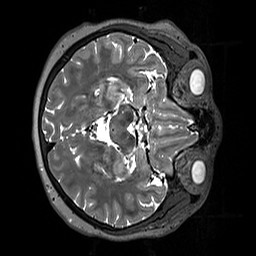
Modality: T2w
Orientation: axial
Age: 47
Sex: male
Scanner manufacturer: siemens
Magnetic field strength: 3 T
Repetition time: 3.2 s
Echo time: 0.412 s